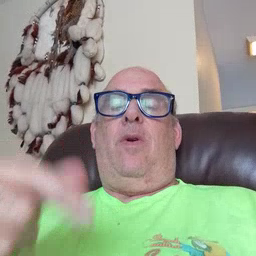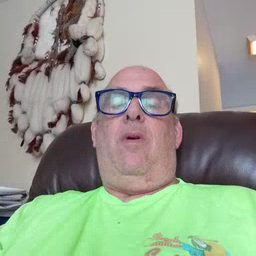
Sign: dog